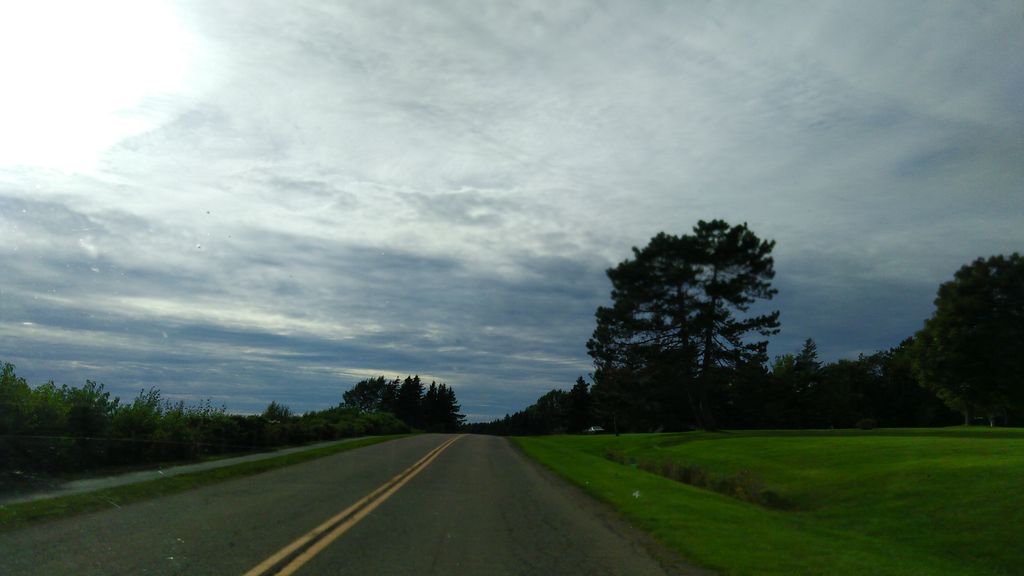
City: charlottetown